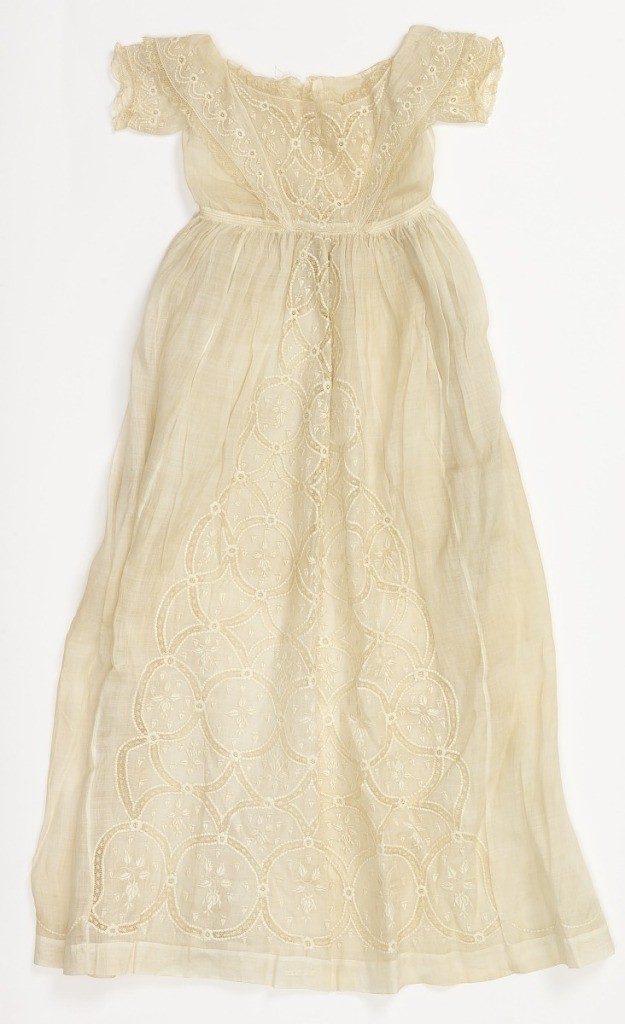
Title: Christening gown
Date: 1875–1900
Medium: linen and cotton Technique: embroidered on plain weave
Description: Bodice with low neck and revers forming collar at back; short sleeves; long full skirt. Front panel ornamented with medallions embroidered in pattern of rose buds joined with Valenciennes lace; embroidery and lace on revers, collar and sleeves; embroidery at bottom of skirt.